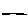
Label: line